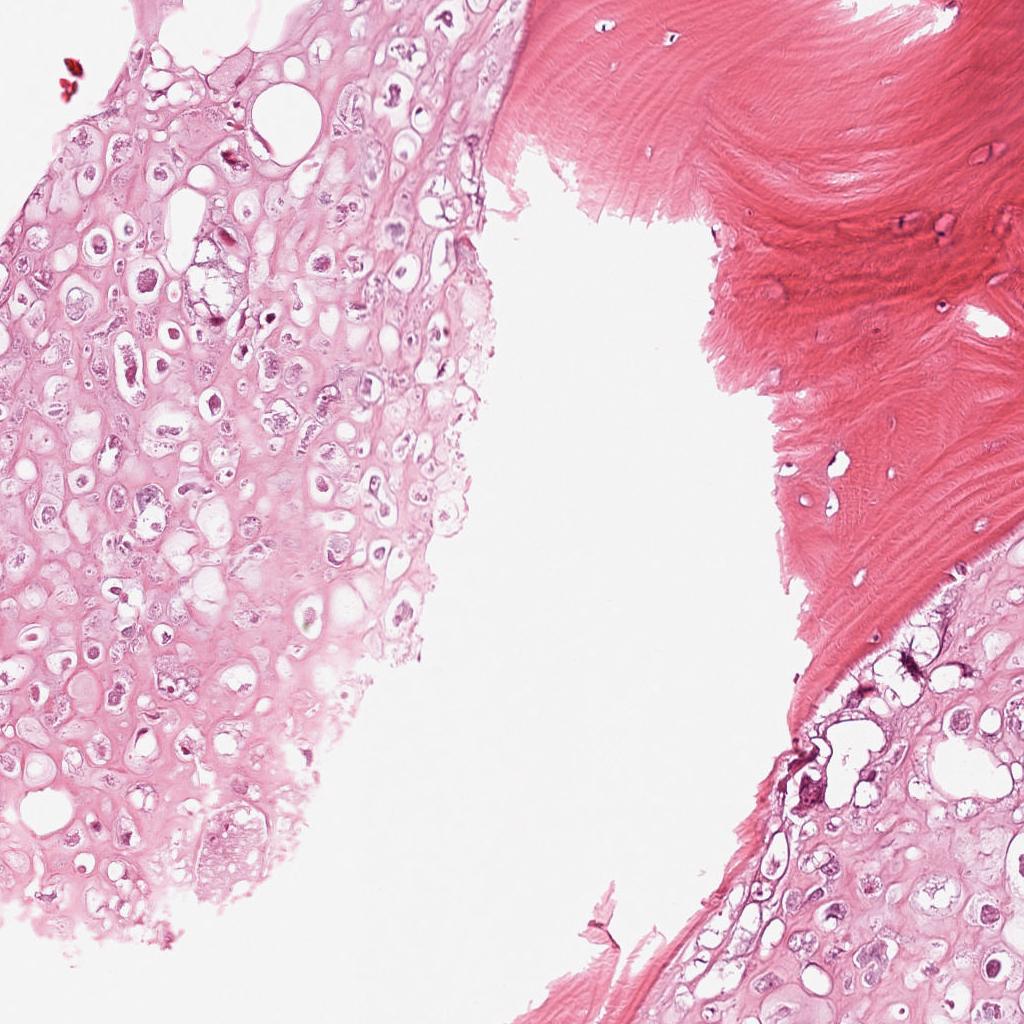
Label: Viable